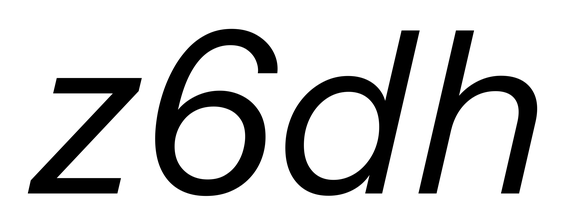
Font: InstrumentSans-Italic_Italic